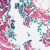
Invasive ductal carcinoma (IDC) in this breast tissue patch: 0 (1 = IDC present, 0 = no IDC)